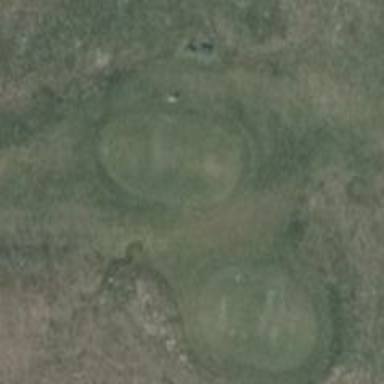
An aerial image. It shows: Golf tee.